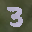
Label: 3